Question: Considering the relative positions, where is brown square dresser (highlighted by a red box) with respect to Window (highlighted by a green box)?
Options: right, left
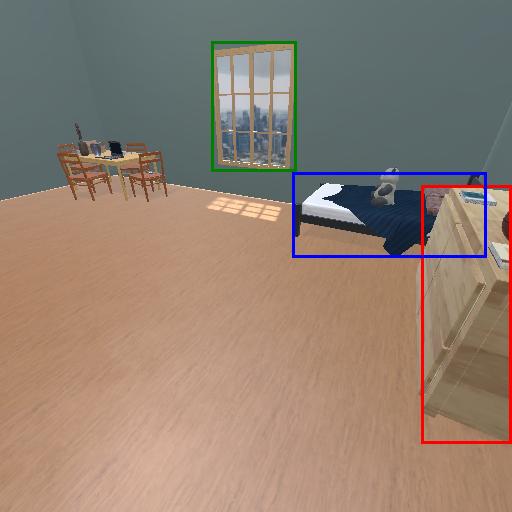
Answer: right